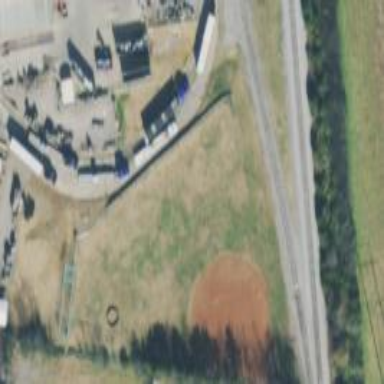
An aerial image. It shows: Softball pitch for leisure sports.